Question: I am trying to achieve an effect like the image below

In my code, I managed to create this effect but in repeating the effect it seems to multiply inwards on itself. Could anyone help me to make my code achieve the effect in the image above?
'''
void setup(){
size(500,500);
frameRate(60);
ellipseMode(CENTER);
smooth();
loop();
}
void draw() {
background(#ffffff);
//border
strokeWeight(3);
fill(255);
arc(50, 50, 50, 50, -PI, -PI / 2);
fill(255);
arc(450, 450, 50, 50, 0, PI / 2.0);
line(25, 50, 25, 475);
line(25, 475, 450, 475);
line(475, 450, 475, 25);
line(475, 25, 135, 25);
fill(0);
text("MAGNETS", 60, 30);
//Lines
for(int i=0; i<3; i++){
drawMagnet();
}
}
float angle = 0;
int x = 75;
int y = 75;
float tAngle = 0;
float easing = 0.1f;
void drawMagnet(){
int l = 10; //length
angle = atan2( mouseY - y, mouseX - x);
float dir = (angle - tAngle) / TWO_PI;
dir -= round(dir);
dir *= TWO_PI;
tAngle += dir * easing;
stroke(0);
translate(x, y);
rotate(tAngle);
line(-l, 0, l, 0);
}
'''
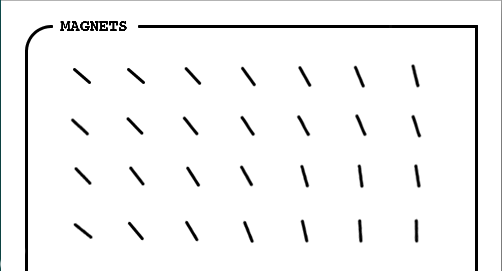
Answer: Your rotations and translations are stacking, which is causing your problem. To fix this, you might do something like this:
'''
pushMatrix();
translate(x, y);
rotate(tAngle);
line(-l, 0, l, 0);
popMatrix();
'''
Here I'm using the 'pushMatrix()' and 'popMatrix()' functions so your rotations and translations don't stack.
But then all of your lines are at the same 'x,y' location. So they'll all have the same angle towards the mouse position.
You're using the 'translate()' function to draw them in different locations, but that doesn't change their underlying "model" position.
Similar to my answer to <URL>' to move your lines around and calculate their positions directly.